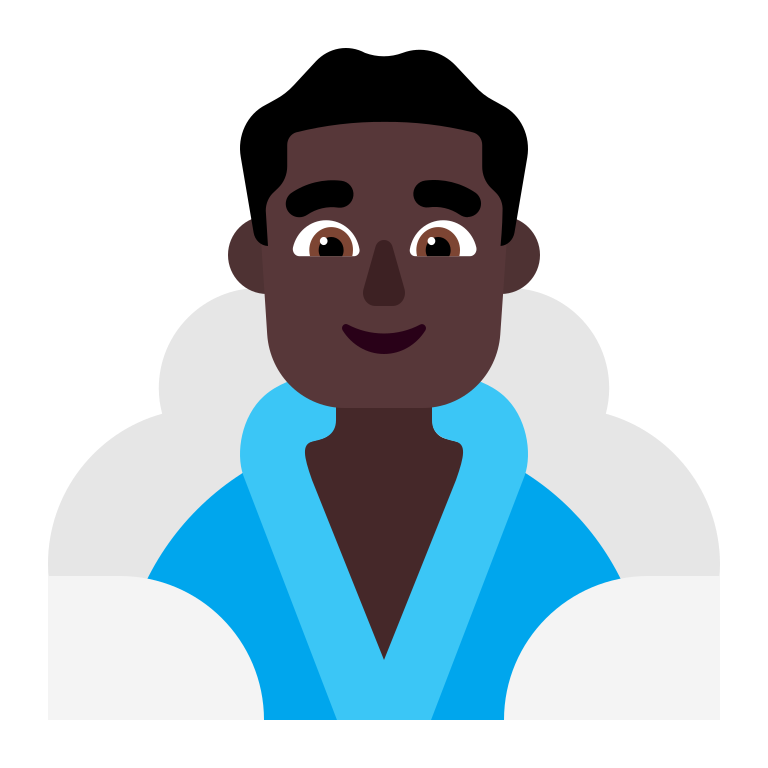
man in steamy room flat dark